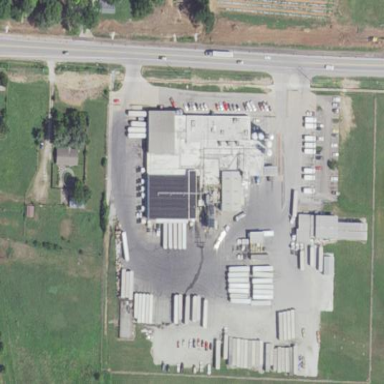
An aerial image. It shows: Industrial building.